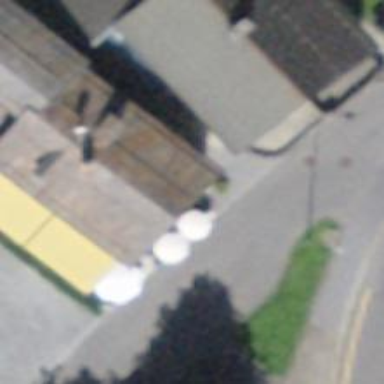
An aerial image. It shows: Restaurant.